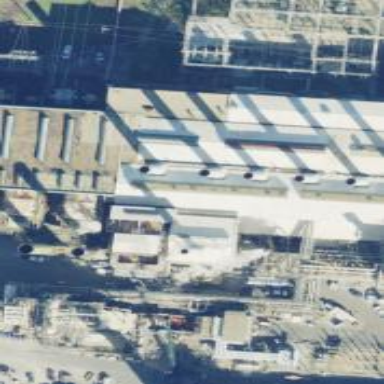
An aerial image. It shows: Gas turbine generator powered by gas.